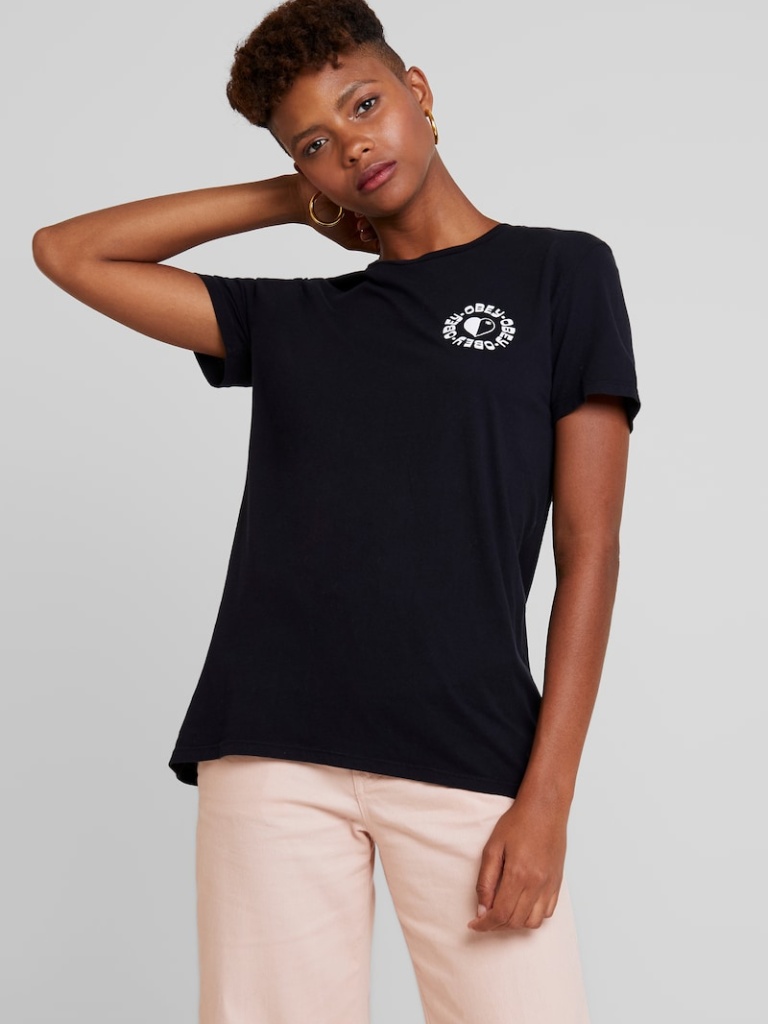
cotton relaxed short sleeve hip length Untucked crew t-shirt